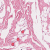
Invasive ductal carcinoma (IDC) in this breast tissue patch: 0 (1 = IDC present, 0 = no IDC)